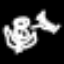
Label: angel